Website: lowes
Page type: stored-credit-cards
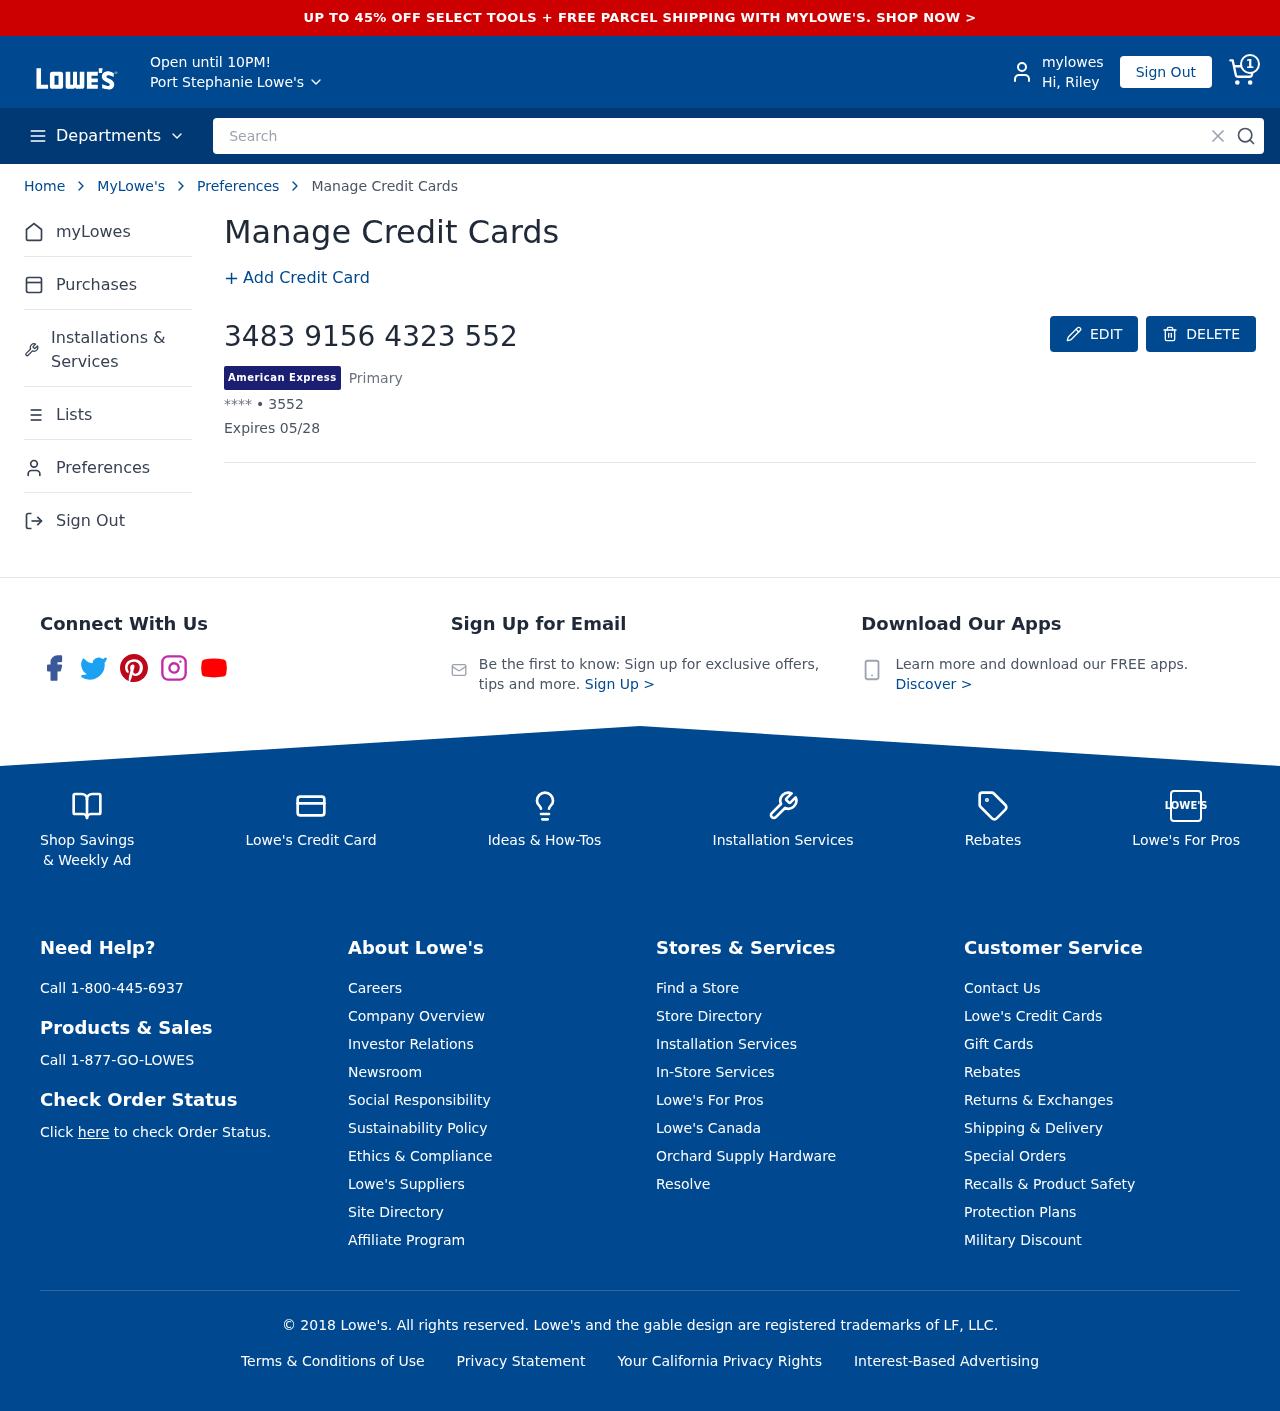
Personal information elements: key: PII_CARD_EXPIRY
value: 05/28
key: PII_CARD_LAST4
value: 3552
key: PII_CARD_NUMBER
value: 3483 9156 4323 552
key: PII_CARD_TYPE
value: American Express
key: PII_CITY
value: Port Stephanie
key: PII_FIRSTNAME
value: Riley
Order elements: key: ORDER_NUM_ITEMS
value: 1
Search elements: key: HEADER_SEARCH
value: Search